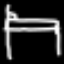
Label: bed